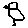
Label: bird